九年级 · 组合几何学
如图, $\odot O$ 的弦 $C D$ 与直径 $A B$ 相交, 若 $\angle B A D=50^{\circ}$, 则 $\angle A C D=$ $\qquad$ $\circ$

    （第 12 题）

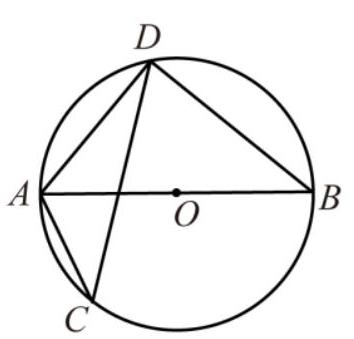
答案:  40

解析: 根据直径所对的圆周角为直角得到 $\angle \mathrm{ADB}=90^{\circ}$, 再利用三角形内角和定理可计算出 $\angle B=40^{\circ}$, 然后根据圆周角定理即可得到 $\angle \mathrm{ACD}$ 的度数.
【详解】解: $\because \mathrm{AB}$ 为圆的直径,

$\therefore \angle \mathrm{ADB}=90^{\circ}$,

$\because \angle \mathrm{BAD}=50^{\circ}$,

$\therefore \angle \mathrm{DBA}=40^{\circ}$,

$\therefore \angle \mathrm{ACD}=40^{\circ}$.

故答案为: 40

【点睛】本题考查了圆周角定理及其推论: 在同圆或等圆中, 同弧或等弧所对的圆周角相等,一条弧所对的圆周角是它所对的圆心角的一半; 直径所对的圆周角为直角.